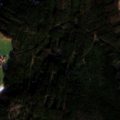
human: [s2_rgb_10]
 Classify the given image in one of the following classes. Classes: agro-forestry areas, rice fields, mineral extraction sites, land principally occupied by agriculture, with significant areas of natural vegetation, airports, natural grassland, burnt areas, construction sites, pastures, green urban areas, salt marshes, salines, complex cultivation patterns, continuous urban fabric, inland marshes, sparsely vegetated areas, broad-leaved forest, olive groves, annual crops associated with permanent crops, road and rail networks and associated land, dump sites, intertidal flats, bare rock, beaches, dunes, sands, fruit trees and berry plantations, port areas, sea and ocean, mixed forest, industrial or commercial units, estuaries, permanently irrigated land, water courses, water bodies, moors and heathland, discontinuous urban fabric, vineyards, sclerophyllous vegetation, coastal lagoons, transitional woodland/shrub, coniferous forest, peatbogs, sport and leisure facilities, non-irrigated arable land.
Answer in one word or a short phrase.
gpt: complex cultivation patterns, coniferous forest, mixed forest